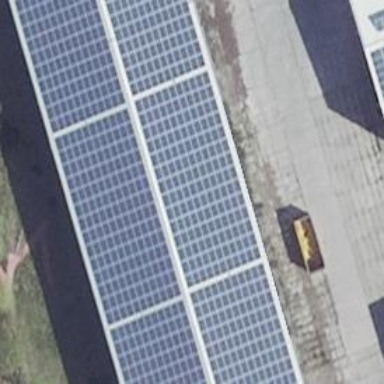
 generating electricity through photovoltaic methods."